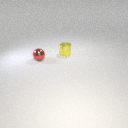
small red metal sphere in front of small yellow metal cylinder